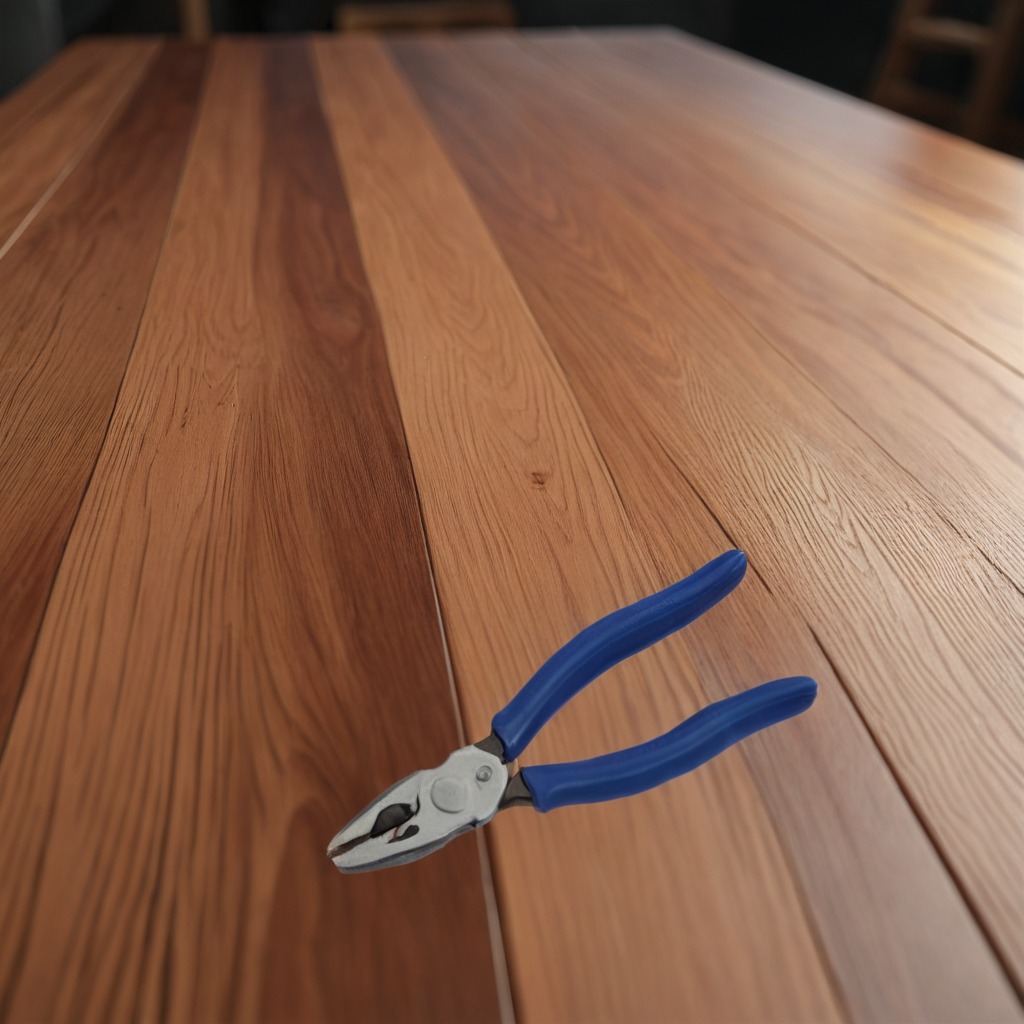
A plier is lying on a wooden table in a carpentry studio rich wood textures side lighting.